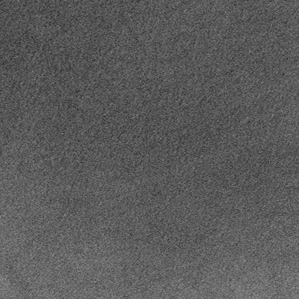
Label: frost